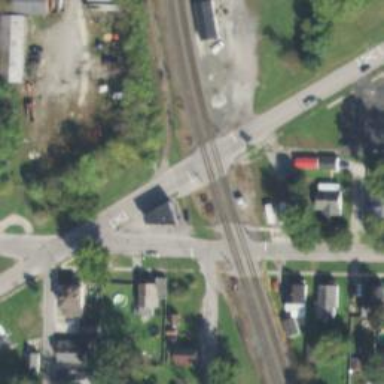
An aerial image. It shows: Railway crossing.